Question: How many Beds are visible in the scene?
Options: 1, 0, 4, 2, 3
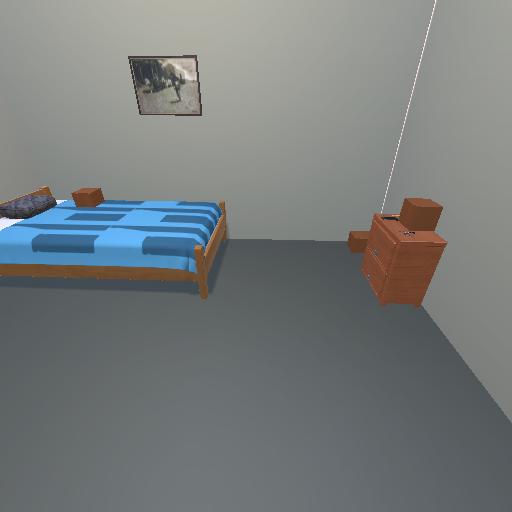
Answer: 1